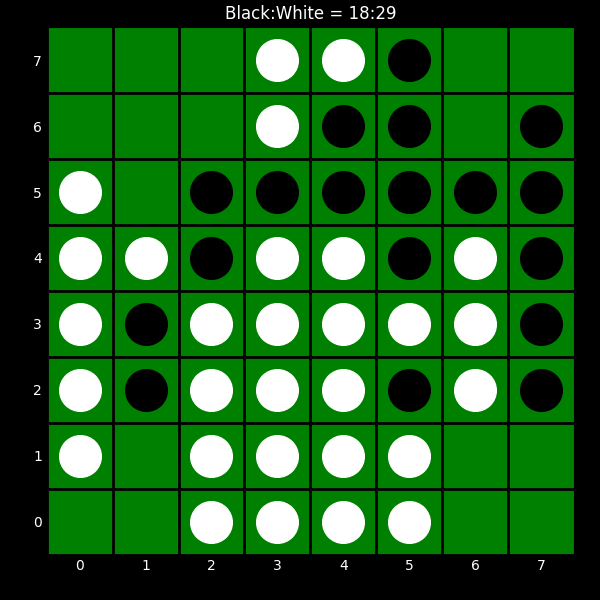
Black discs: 18
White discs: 29